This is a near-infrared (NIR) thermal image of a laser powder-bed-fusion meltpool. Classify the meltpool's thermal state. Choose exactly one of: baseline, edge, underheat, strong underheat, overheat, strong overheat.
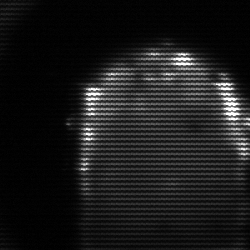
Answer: baseline